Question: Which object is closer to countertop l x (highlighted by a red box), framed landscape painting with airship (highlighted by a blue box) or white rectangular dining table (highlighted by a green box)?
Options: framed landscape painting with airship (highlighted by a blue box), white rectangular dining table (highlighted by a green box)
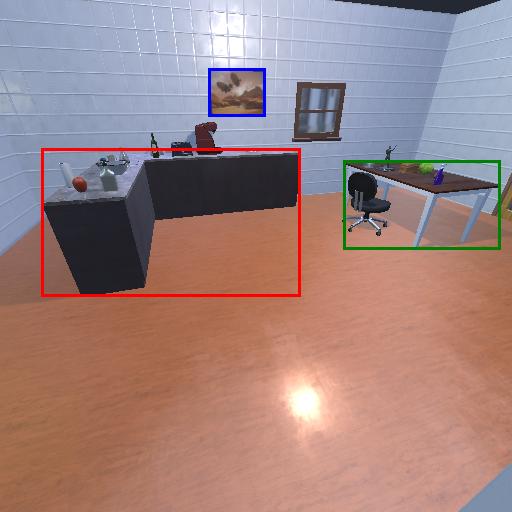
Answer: framed landscape painting with airship (highlighted by a blue box)